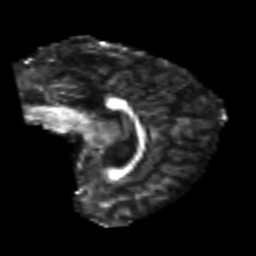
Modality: FA
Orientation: sagittal
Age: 39
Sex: female
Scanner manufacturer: siemens
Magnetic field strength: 3 T
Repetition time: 4.999 s
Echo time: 0.07946 s